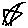
Label: star